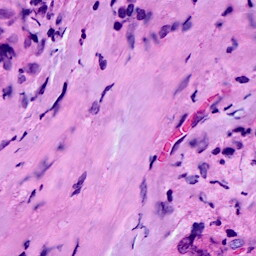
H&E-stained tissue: Breast